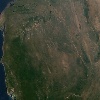
Label: land